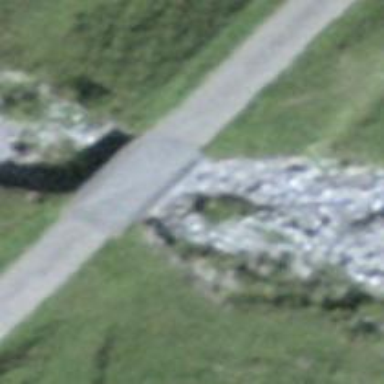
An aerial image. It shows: Unclassified road with bridge.